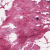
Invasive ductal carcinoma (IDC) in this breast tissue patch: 0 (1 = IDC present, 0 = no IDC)